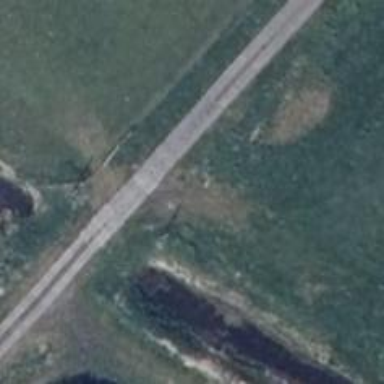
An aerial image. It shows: Track road with grade3 tracktype.